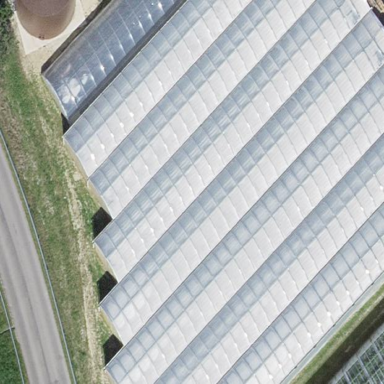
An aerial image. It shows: Greenhouse.